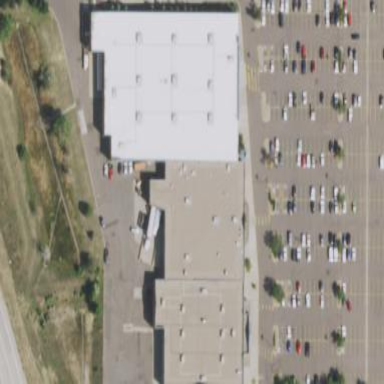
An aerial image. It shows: Retail building.